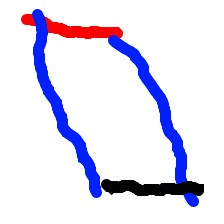
Shape: parallelogram